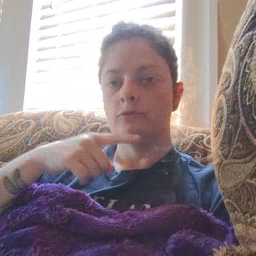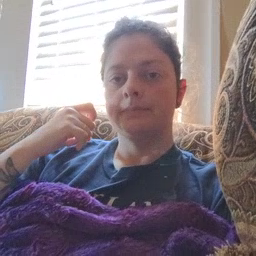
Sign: dry